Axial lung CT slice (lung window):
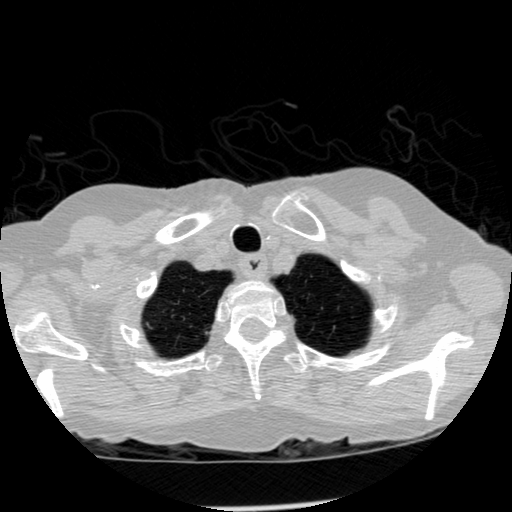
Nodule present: no